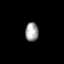
Tissue: lung
Cell type: Myeloid cells
Senescence score: 0.543
Nuclear area (px): 242
Mean DAPI intensity: 158.884